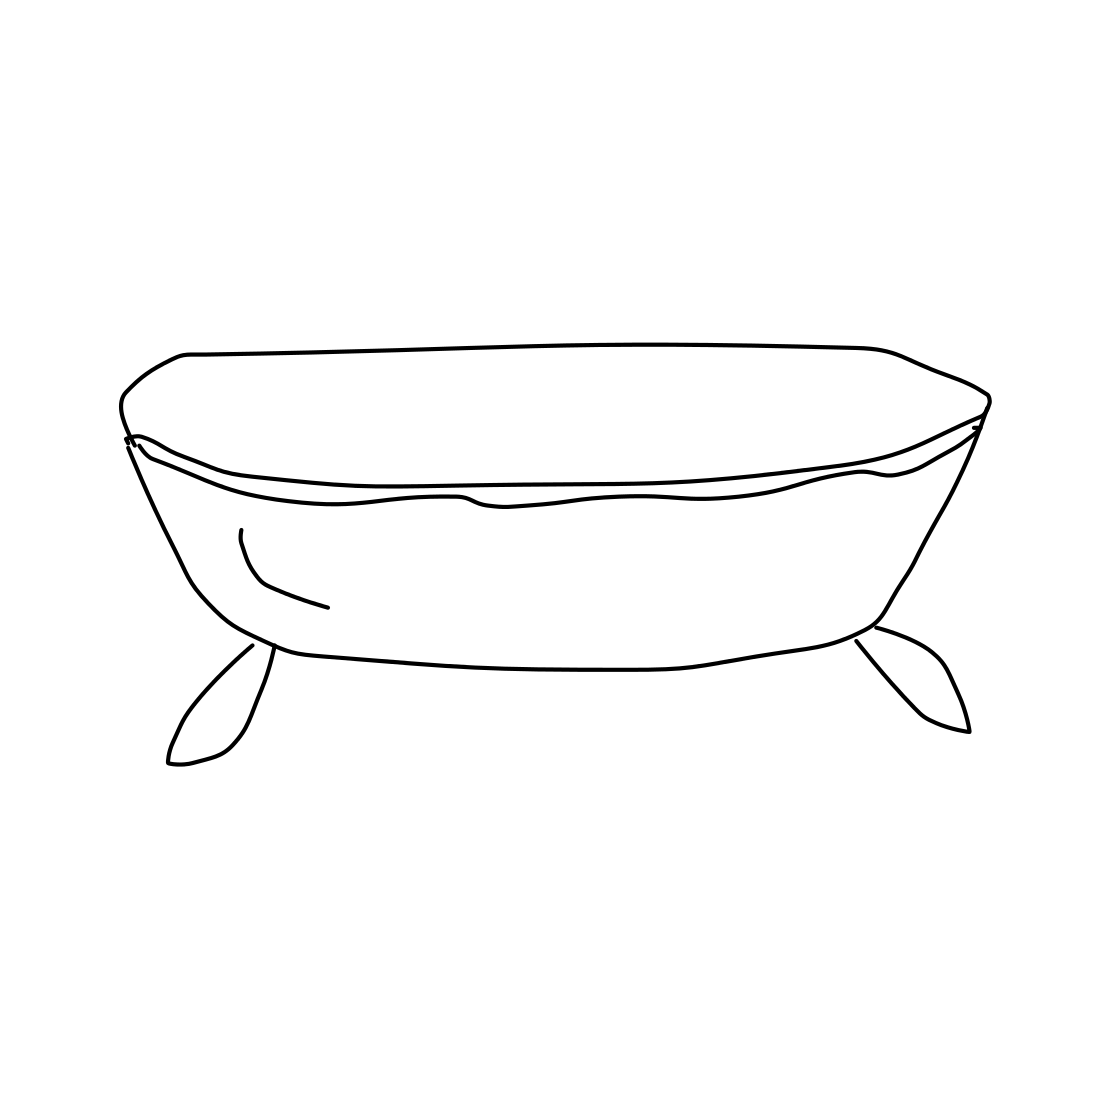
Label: bathtub